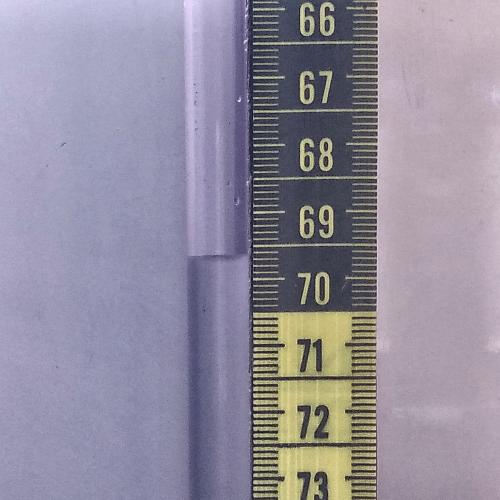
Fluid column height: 69.6 cm